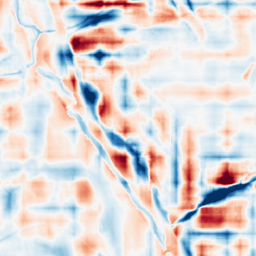
Category: wavelet
Decomposition family: wavelet_reverse_biorthogonal
Decomposition parameters: wavelet: rbio2.4
level: 5
Upsampling method: linear_exact
Upsampling parameters: scale: 4
Upsampling scale: 4